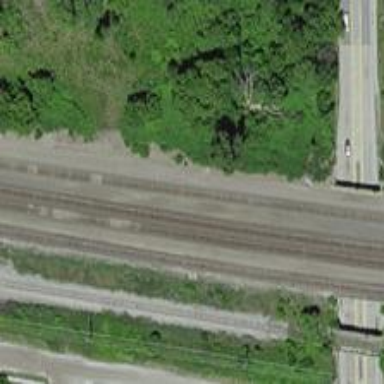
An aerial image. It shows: Railway siding with rails.